【题型】选择题　【知识点】立体几何　【难度】easy
已知正三棱柱$ABC-A_1B_1C_1$的各棱长均为$2\sqrt{3}$，则该正三棱柱的外接球的表面积是（ ）

A. $12\pi$
B. $16\pi$
C. $28\pi$
D. $48\pi$
【解答】
\textbf{【答案】} C

\textbf{【分析】} 设上、下两个底面的中心分别为$O_1$、$O_2$，连接$O_1O_2$，则正三棱柱$ABC-A_1B_1C_1$外接球的球心$O$为$O_1O_2$的中点，连接$OA$，在$\text{Rt}\triangle OAO_1$中可求得球的半径，从而可求出球的表面积。

\textbf{【详解】} 设上、下两个底面的中心分别为$O_1$、$O_2$，连接$O_1O_2$。

因为所有棱长为$2\sqrt{3}$的正三棱柱$ABC-A_1B_1C_1$的六个顶点都在同一球面上，
所以正三棱柱$ABC-A_1B_1C_1$外接球的球心$O$为$O_1O_2$的中点。

连接$OA$，在等边$\triangle ABC$中，
\[
AO_1 = \frac{2}{3} \times \frac{\sqrt{3}}{2} \times 2\sqrt{3} = 2,
\]
在$\text{Rt}\triangle OAO_1$中，
\[
OA^2 = AO_1^2 + O_1O^2 = 4 + 3 = 7,
\]
所以正三棱柱$ABC-A_1B_1C_1$外接球的半径$R = OA = \sqrt{7}$，
因此球的表面积为$4\pi R^2 = 4\pi \times 7 = 28\pi$。

故选：C。
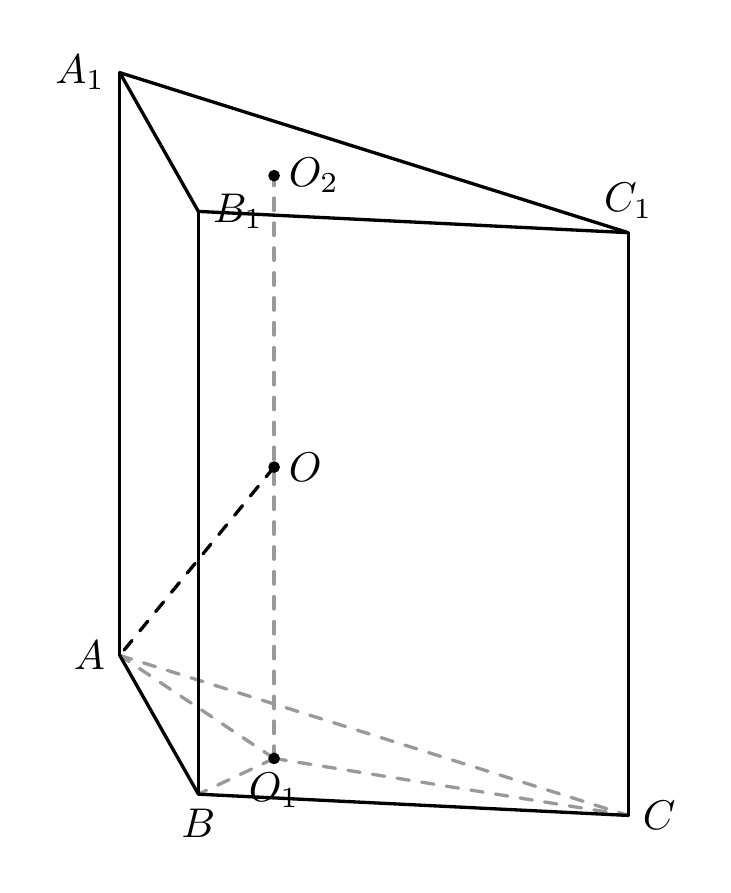